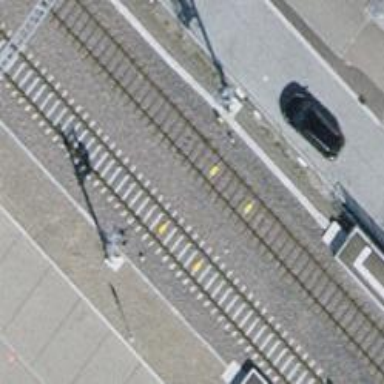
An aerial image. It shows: Railway signal.